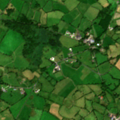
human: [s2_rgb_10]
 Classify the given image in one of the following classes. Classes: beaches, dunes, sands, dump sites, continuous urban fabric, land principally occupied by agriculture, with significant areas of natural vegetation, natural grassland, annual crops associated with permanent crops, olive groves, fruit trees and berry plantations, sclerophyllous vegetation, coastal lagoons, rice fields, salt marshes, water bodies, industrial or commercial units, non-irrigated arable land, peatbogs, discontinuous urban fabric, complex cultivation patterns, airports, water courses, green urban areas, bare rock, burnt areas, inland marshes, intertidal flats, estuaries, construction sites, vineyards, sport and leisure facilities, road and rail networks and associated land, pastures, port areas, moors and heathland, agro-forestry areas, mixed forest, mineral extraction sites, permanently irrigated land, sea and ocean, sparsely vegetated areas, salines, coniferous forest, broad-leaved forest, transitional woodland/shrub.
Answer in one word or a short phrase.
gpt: pastures